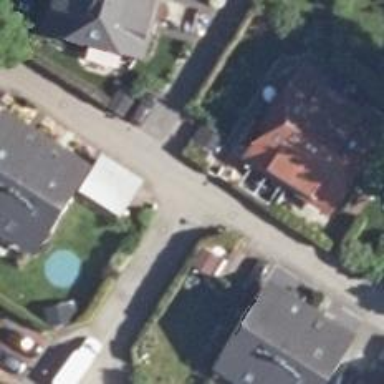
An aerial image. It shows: Asphalt road in living street.